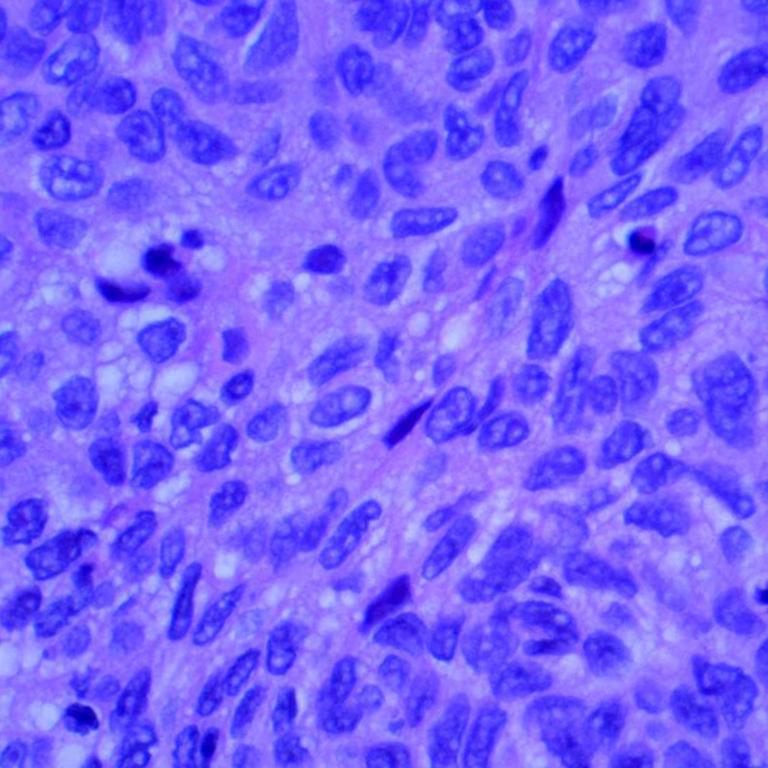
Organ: lung
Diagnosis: squamous carcinomas